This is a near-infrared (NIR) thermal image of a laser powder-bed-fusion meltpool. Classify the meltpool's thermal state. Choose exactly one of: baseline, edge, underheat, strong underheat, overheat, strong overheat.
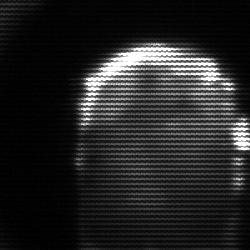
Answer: baseline